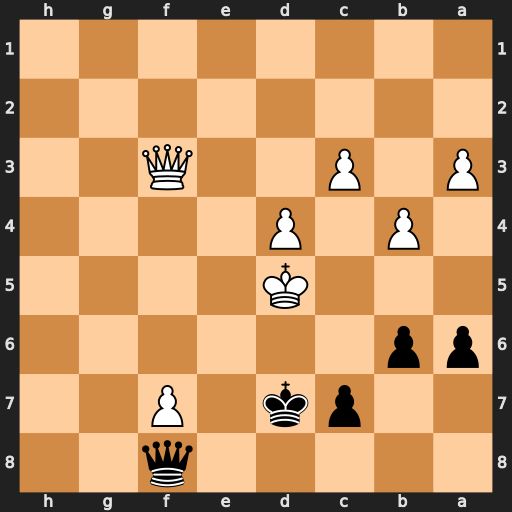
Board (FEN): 5q2/2pk1P2/pp6/3K4/1P1P4/P1P2Q2/8/8
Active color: b
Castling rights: -
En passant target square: -
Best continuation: Qa8+ Ke5 Qxf3